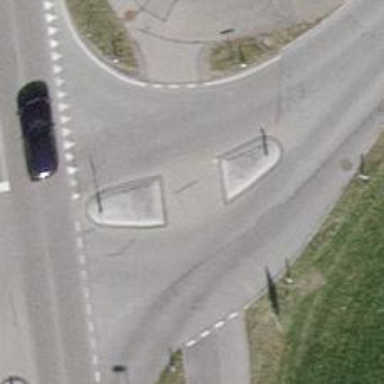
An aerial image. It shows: Asphalt cycleway with crossing.